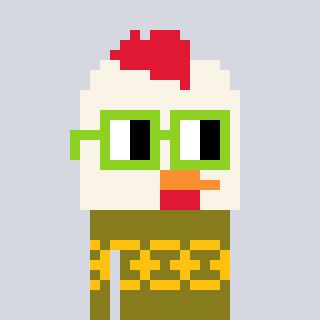
a pixel art character with square light green glasses, a chicken-shaped head and a gunk-colored body on a cool background